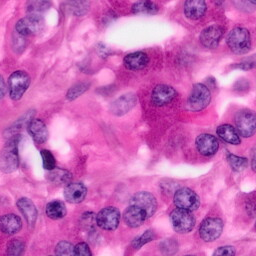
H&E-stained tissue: Pancreatic